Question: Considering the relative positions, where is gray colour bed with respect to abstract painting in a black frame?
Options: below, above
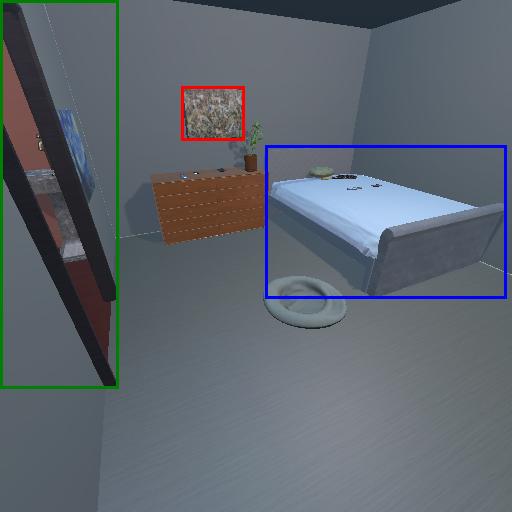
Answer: below